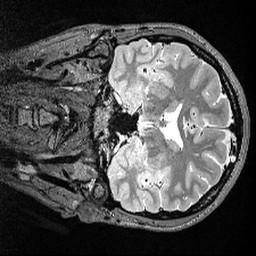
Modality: T2w
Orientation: coronal
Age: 22
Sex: female